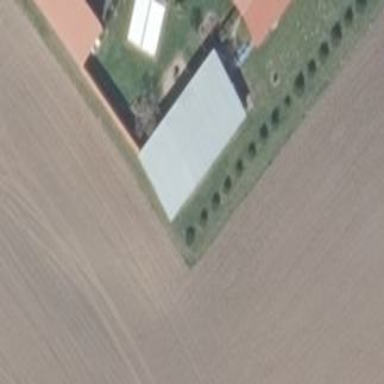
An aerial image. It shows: Farm auxiliary building.